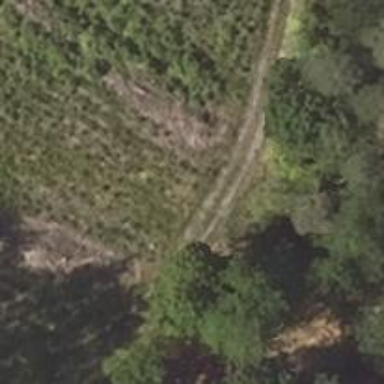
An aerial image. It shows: Track with grade 4 track type.